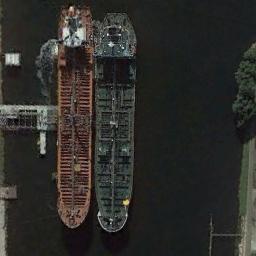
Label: ship